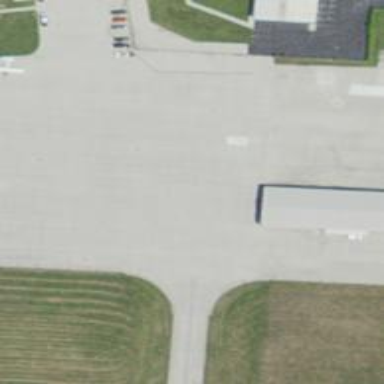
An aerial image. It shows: Image of taxiway at airport.